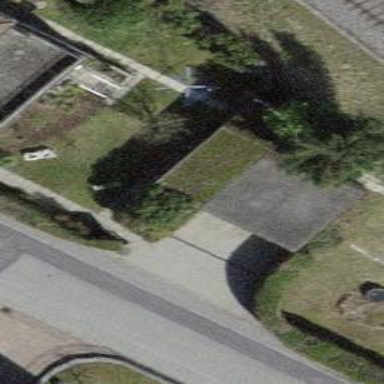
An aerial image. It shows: Garage building within area designated for garages.